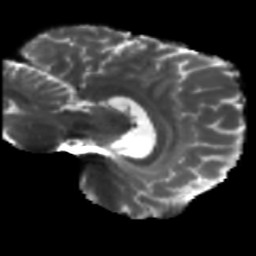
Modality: T2w
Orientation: sagittal
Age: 42
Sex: male
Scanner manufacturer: siemens
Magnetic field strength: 3 T
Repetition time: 5.47 s
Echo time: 0.0854 s